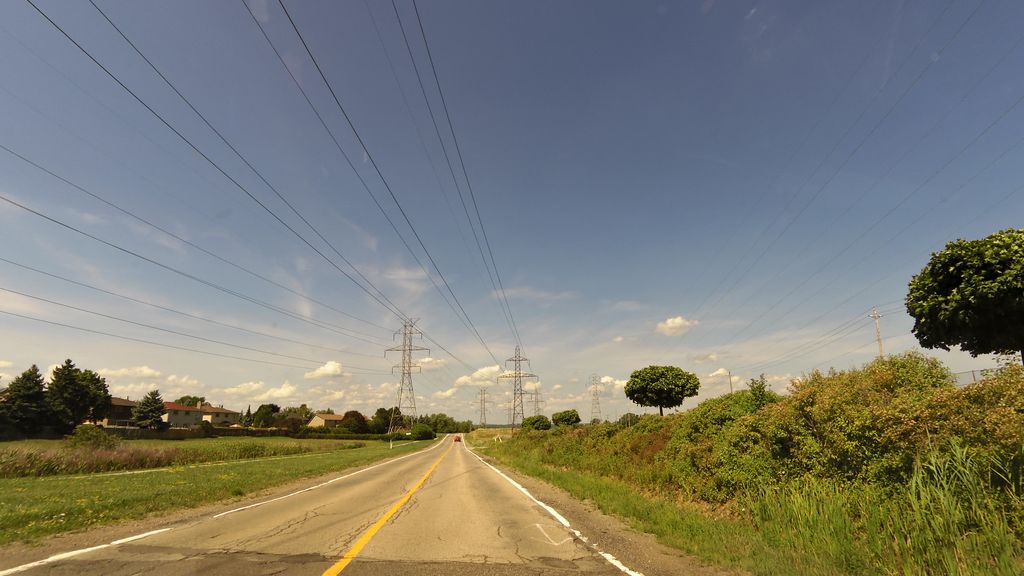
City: hamilton